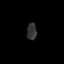
Tissue: lung
Cell type: Epithelial cells
Senescence score: 0.223
Nuclear area (px): 162
Mean DAPI intensity: 50.321